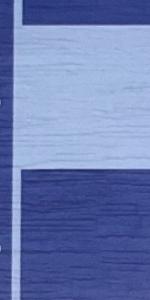
Label: Empty